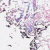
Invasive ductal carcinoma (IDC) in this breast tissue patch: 0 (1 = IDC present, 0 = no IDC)